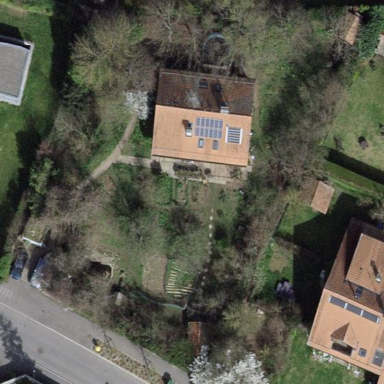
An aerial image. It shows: Garden surrounded by fence.